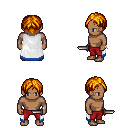
a pixel art fantasy rpg character, male body template, human, dark skin, white trimmed cape, red pants, dark blonde parted hairstyle, bracelets, dagger, four views (front, back, left, right), 2x2 character sprite sheet, small pixel art, hard edges, no anti-aliasing